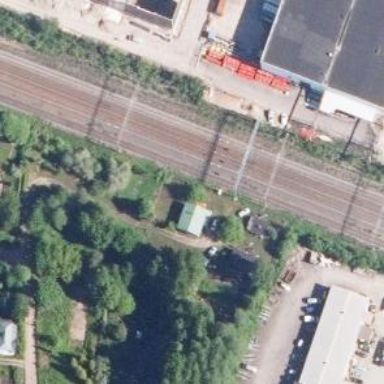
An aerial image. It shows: Railway signal.